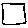
Label: square